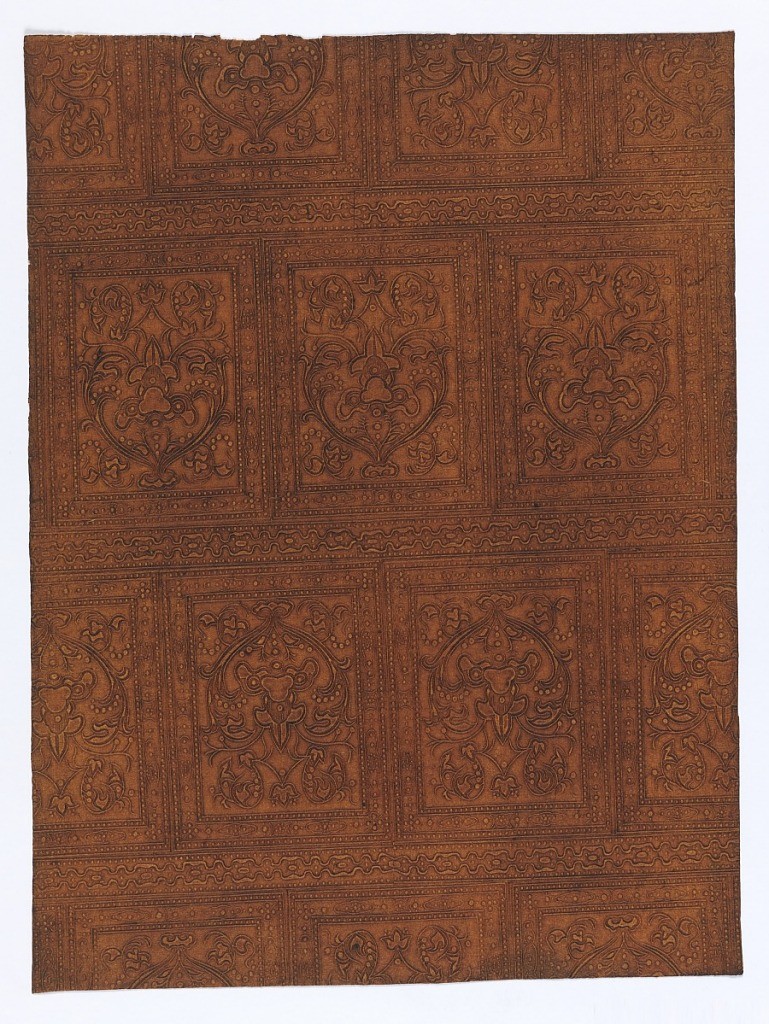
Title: Sidewall
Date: ca. 1885
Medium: Fiber composition impregnated with tung oil, embossed
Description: Imitation leather. Coffered effect formed by an enframed stylized plant form being repeated in horizontal rows, each row being separated from its neighboring row by horizontal ornamented bands. The rows are staggered and the direction of the plant forms in the compartments is reversed at tandom. Design shows German influence.